Question: I have an issue with AMP CDN. It has been integrated into Nextjs as I use the AMP feature in Nextjs itself, it was working fine yesterday but today the following error came up:

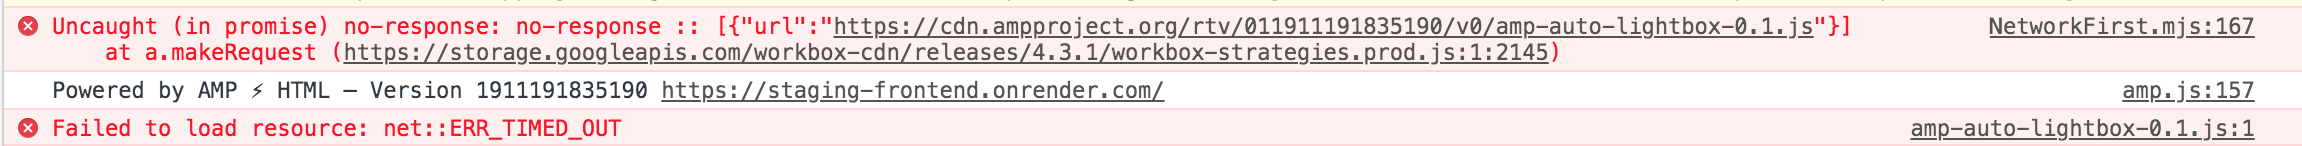
Answer: This crash occurs when Next.js cannot load 'cdn.ampproject.org'. For solving this problem first Check the network connection then you must necessarily 'restart the next.js' server or dev server.
'''
npm run dev
'''
or
'''
npm run start
'''